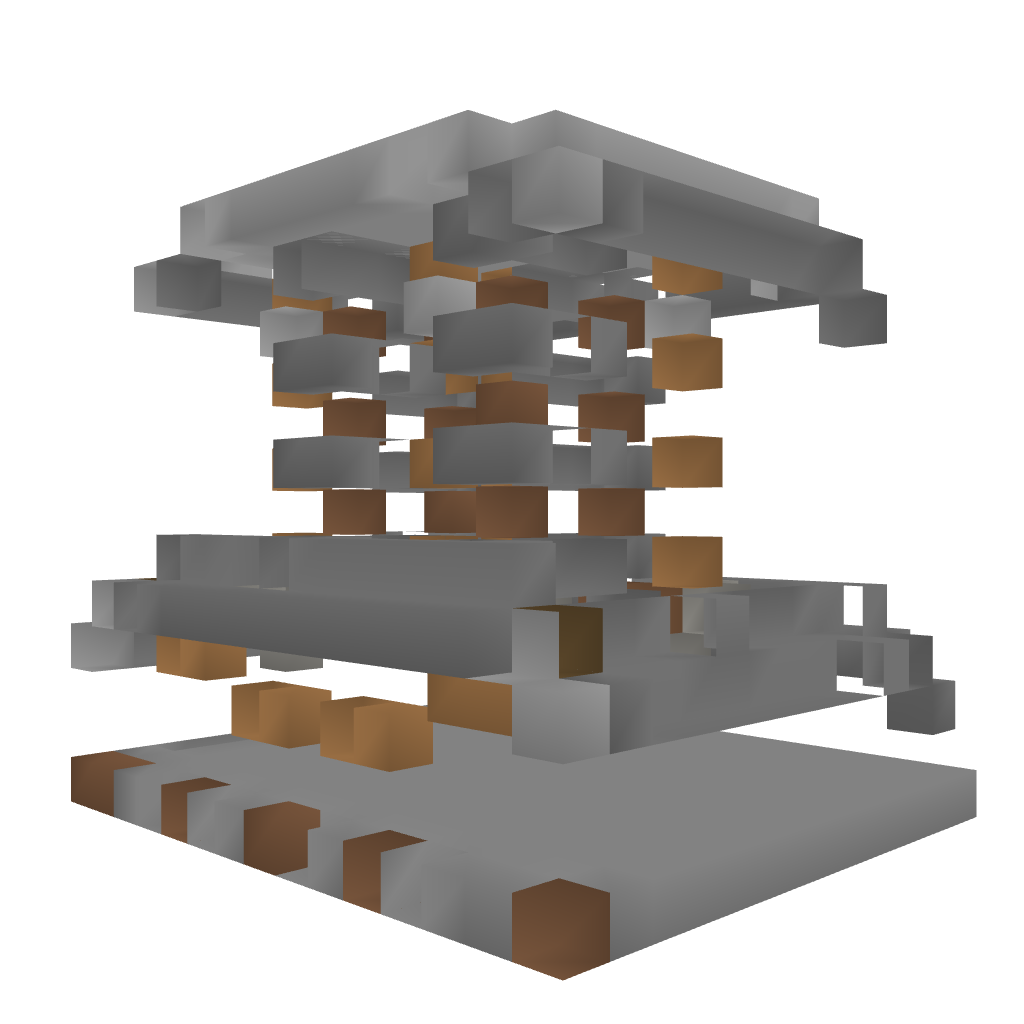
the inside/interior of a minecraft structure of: Skin - Plant Melon / Watermelon